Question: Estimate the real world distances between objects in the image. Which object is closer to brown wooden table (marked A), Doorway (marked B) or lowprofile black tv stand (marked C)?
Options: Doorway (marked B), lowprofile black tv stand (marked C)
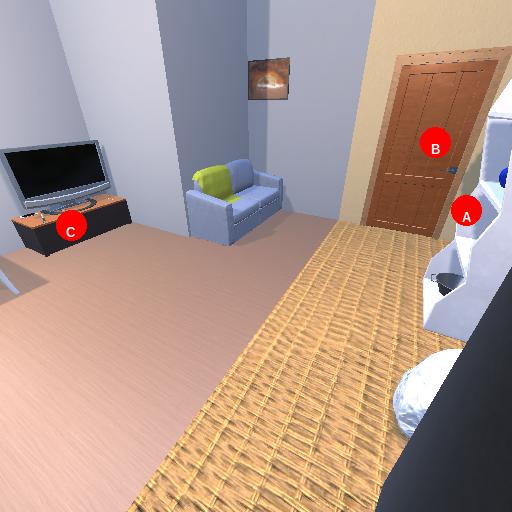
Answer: Doorway (marked B)